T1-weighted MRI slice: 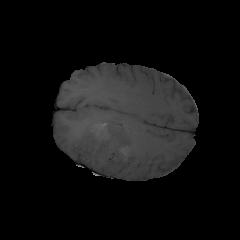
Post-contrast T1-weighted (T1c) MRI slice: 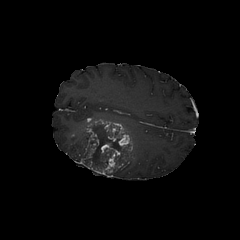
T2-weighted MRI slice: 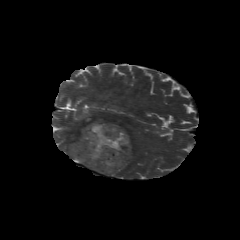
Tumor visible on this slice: yes